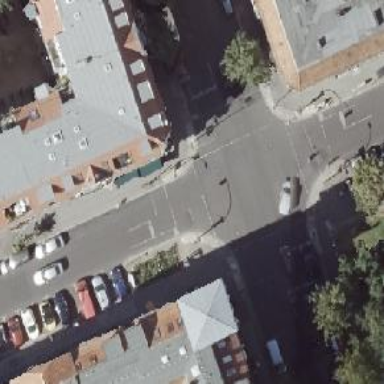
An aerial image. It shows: Crossing with traffic signals.